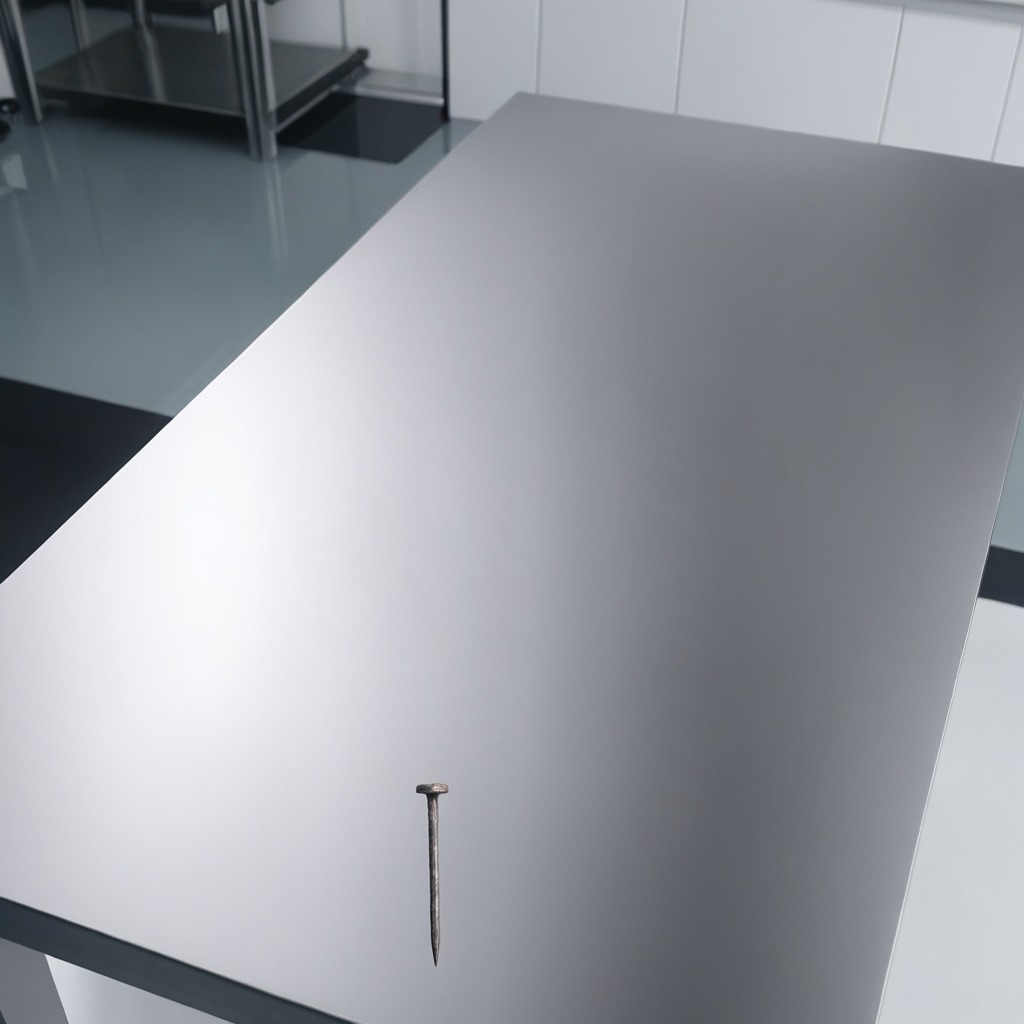
A nail is lying on the stainless steel table in a high-end prototyping lab.